Question: i have a problem with this code :
i need to screenshot the full screen that i see with all things (taskbar, anything open).
my code is just giving me a cropped pic of just one window
'''
Bitmap bitmap = new Bitmap(Screen.PrimaryScreen.Bounds.Width,
Screen.PrimaryScreen.Bounds.Height);
Graphics graphics = Graphics.FromImage(bitmap as Image);
graphics.CopyFromScreen(0, 0, 0, 0, bitmap.Size);
bitmap.Save("D://Changes.jpg", ImageFormat.Jpeg);
'''
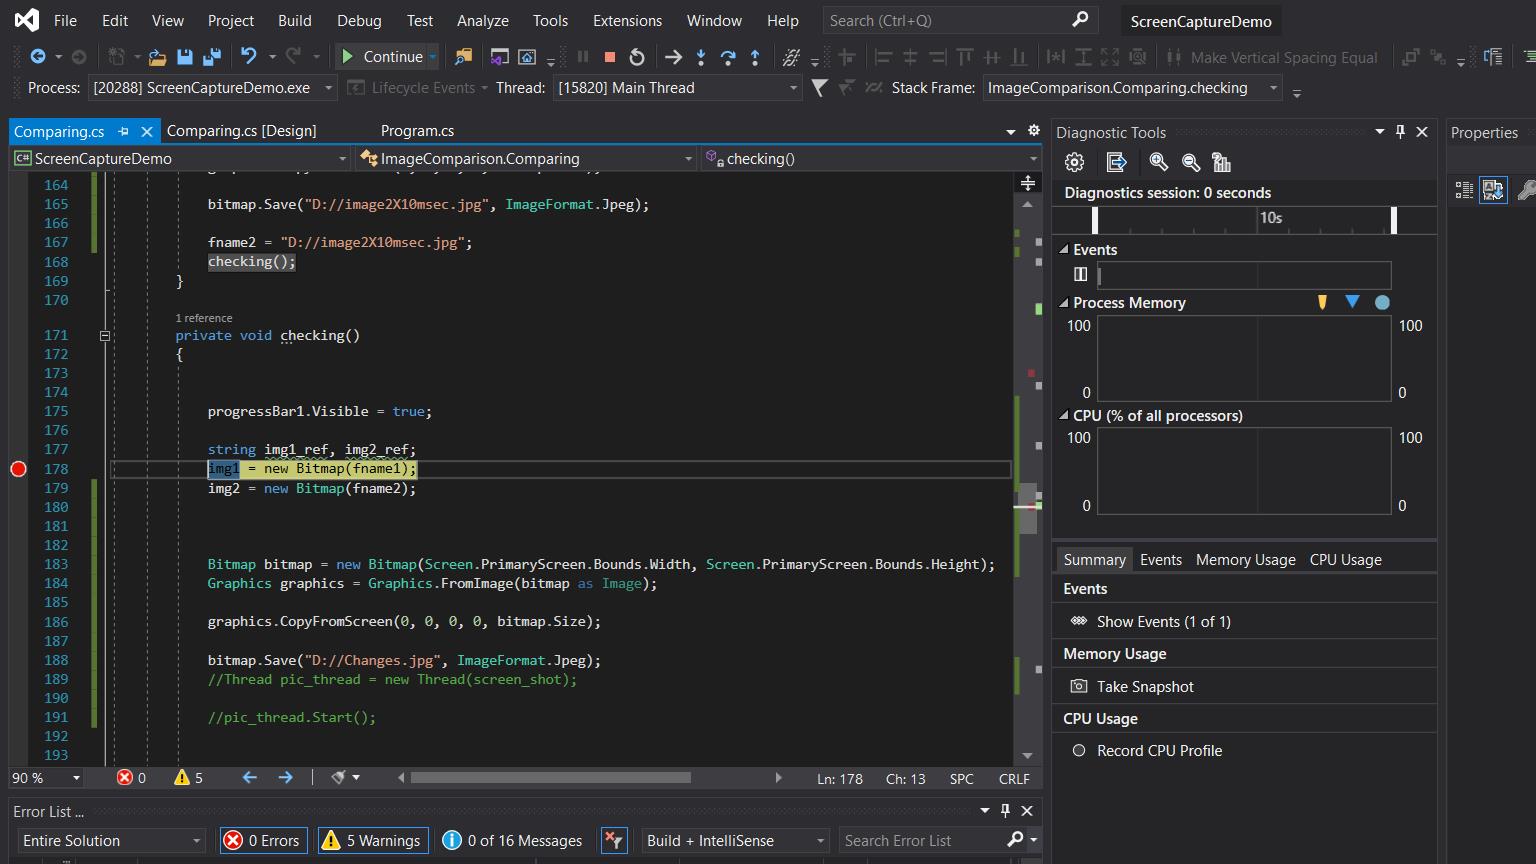
Answer: Your display settings are set to 125% (or higher) zoom.
Your application isn't DPI aware. You can correct that by <URL>.
If that doesn't work for you (or you'd rather not use the manifest), you can pinvoke 'GetDeviceCaps' API to get the correct width and height for 'CopyFromScreen'.
Here are your native definitions:
'''
private static class Win32Native
{
public const int DESKTOPVERTRES = 0x75;
public const int DESKTOPHORZRES = 0x76;
[DllImport("gdi32.dll")]
public static extern int GetDeviceCaps(IntPtr hDC, int index);
}
'''
And you'd call it as so:
'''
int width, height;
using(var g = Graphics.FromHwnd(IntPtr.Zero))
{
var hDC = g.GetHdc();
width = Win32Native.GetDeviceCaps(hDC, Win32Native.DESKTOPHORZRES);
height = Win32Native.GetDeviceCaps(hDC, Win32Native.DESKTOPVERTRES);
g.ReleaseHdc(hDC);
}
using (var img = new Bitmap(width, height))
{
using (var g = Graphics.FromImage(img))
{
g.CopyFromScreen(0, 0, 0, 0, img.Size);
}
img.Save(@"C:\users\andy\desktop\test.jpg", ImageFormat.Jpeg);
}
'''